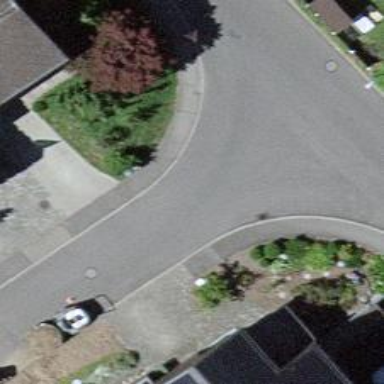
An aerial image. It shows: Kerb serving as barrier.